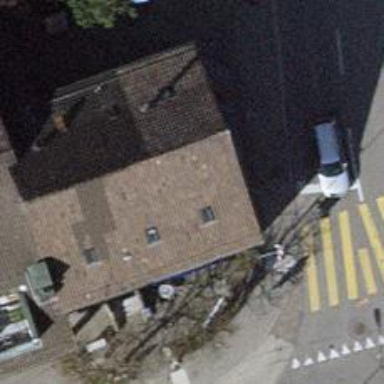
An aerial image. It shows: Cafe.